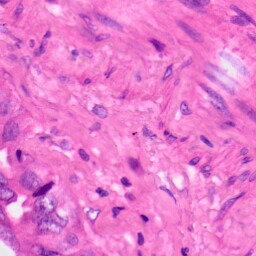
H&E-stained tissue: Lung